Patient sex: M
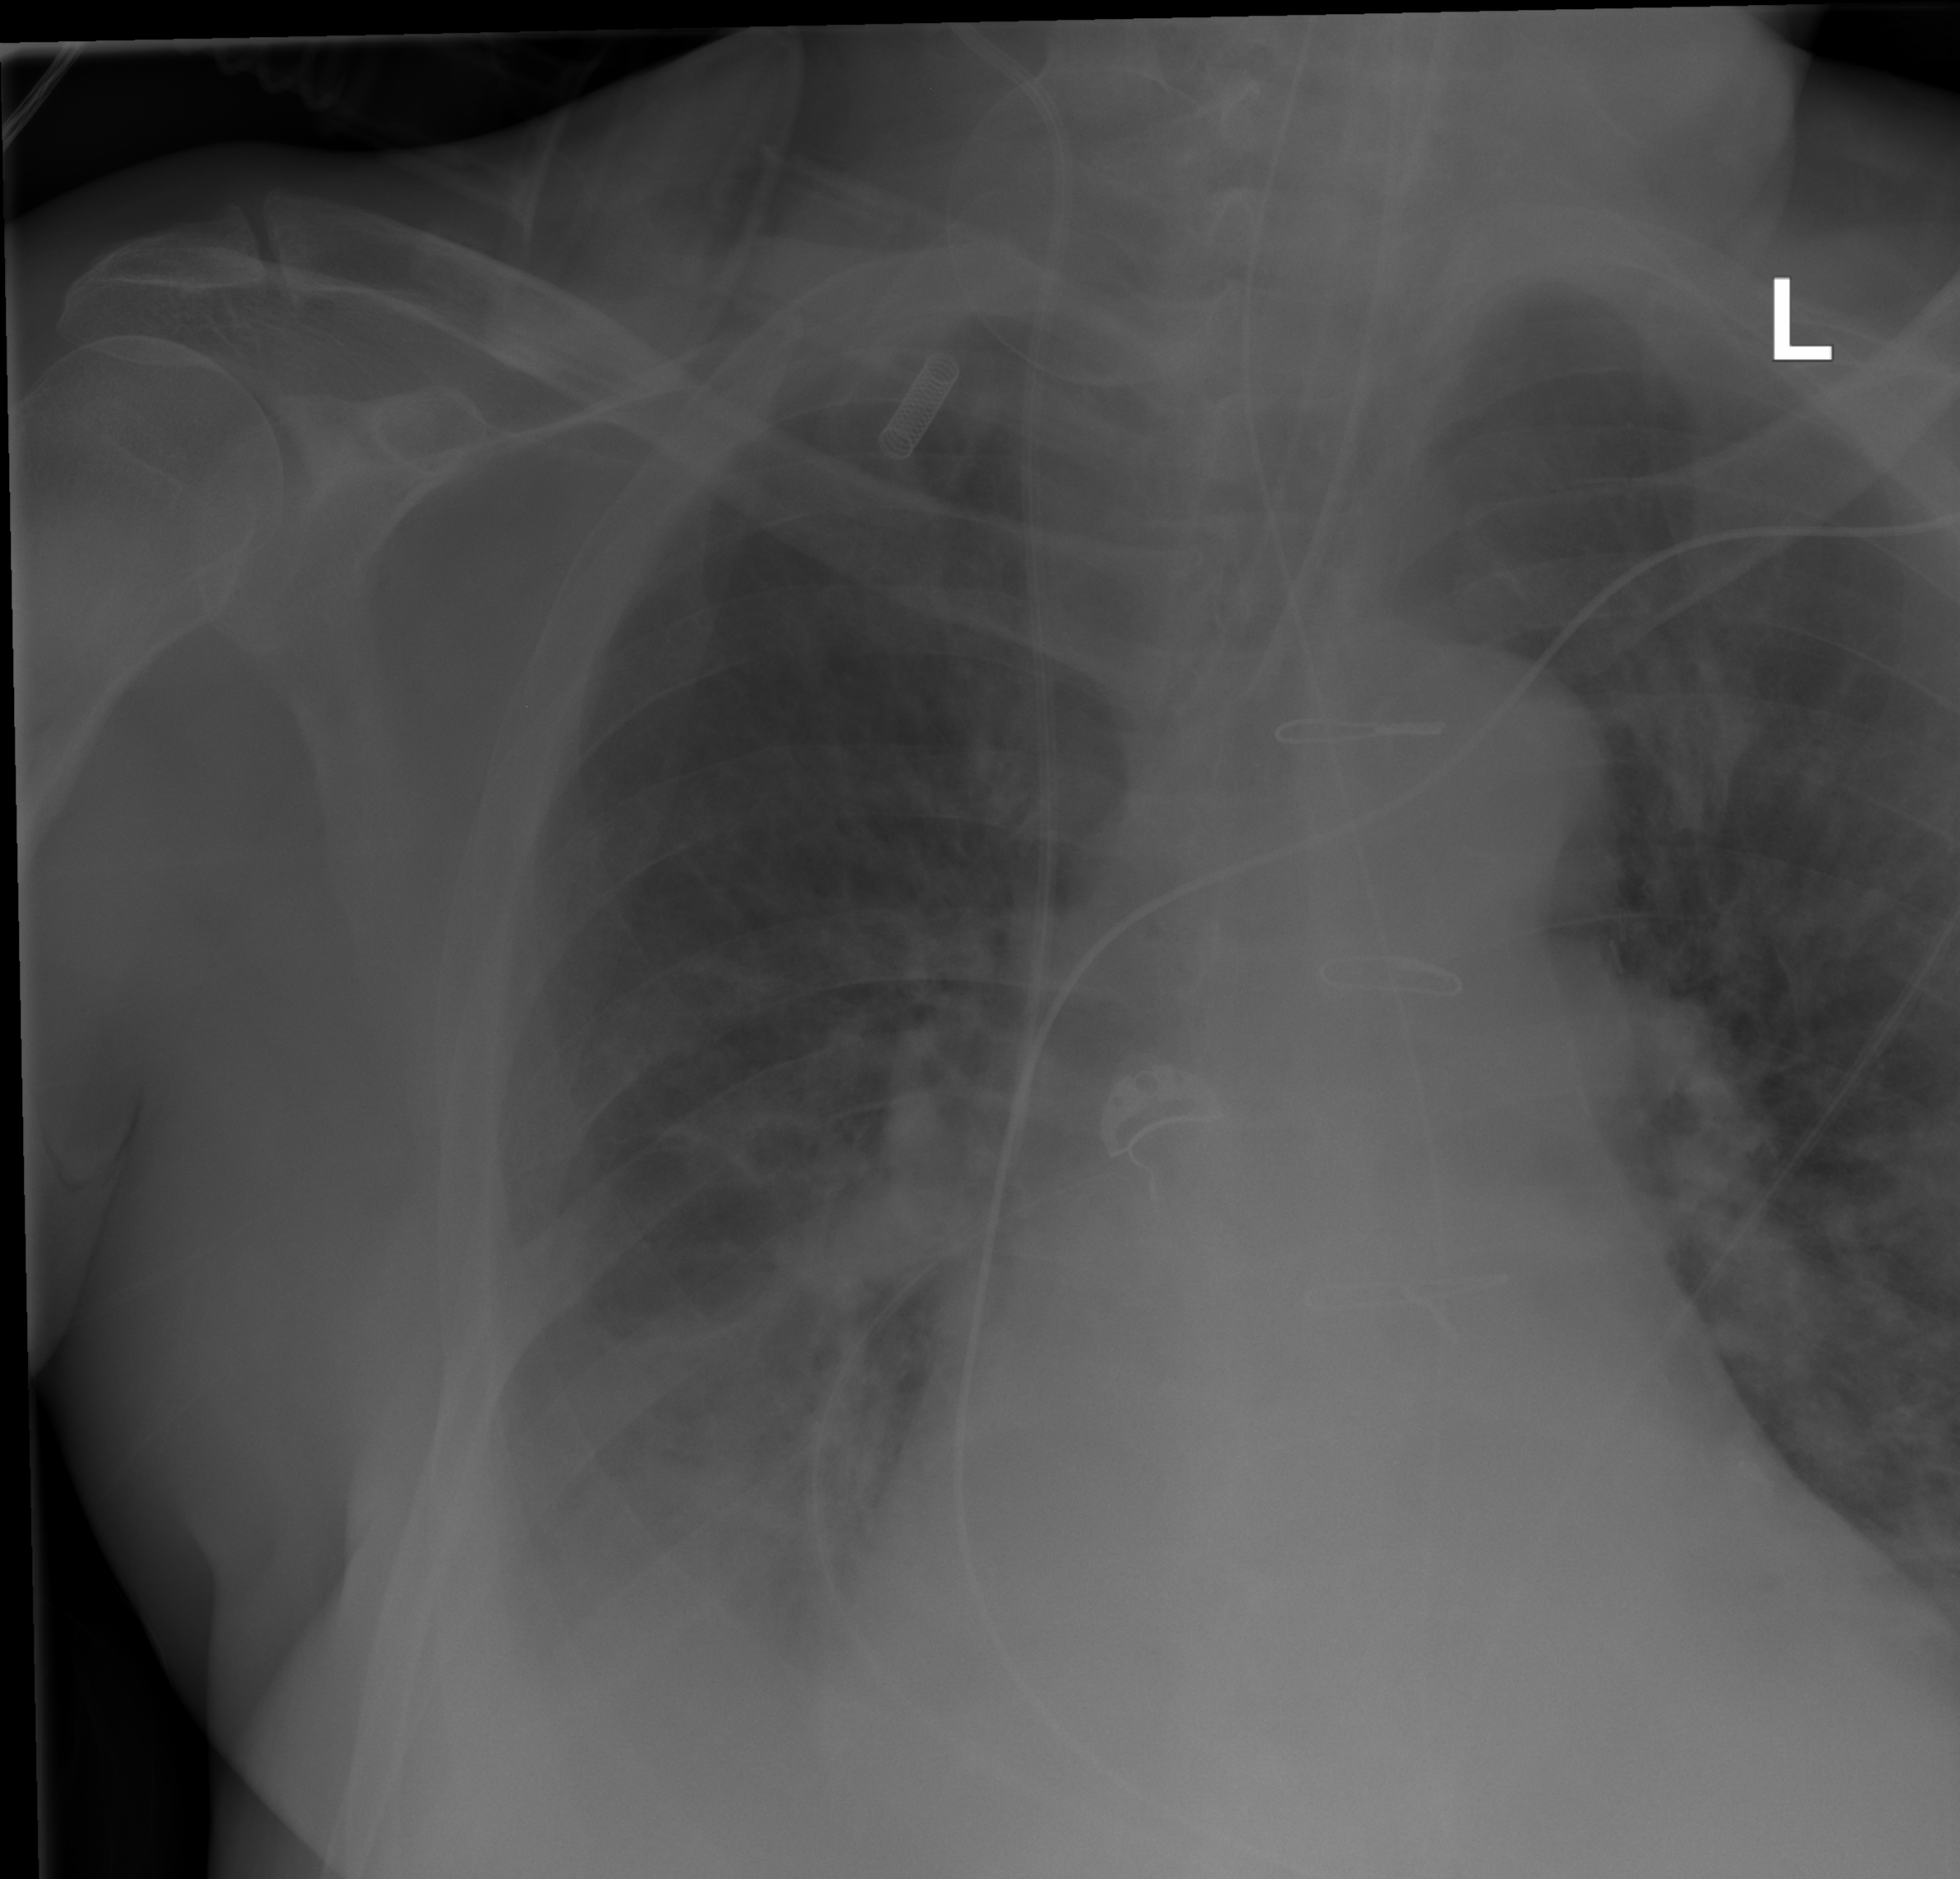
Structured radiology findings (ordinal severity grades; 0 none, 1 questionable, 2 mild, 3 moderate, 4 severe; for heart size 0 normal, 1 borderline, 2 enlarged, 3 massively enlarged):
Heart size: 3
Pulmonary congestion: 2
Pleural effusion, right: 2
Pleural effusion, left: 0
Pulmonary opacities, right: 2
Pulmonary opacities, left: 2
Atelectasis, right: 0
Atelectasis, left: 0